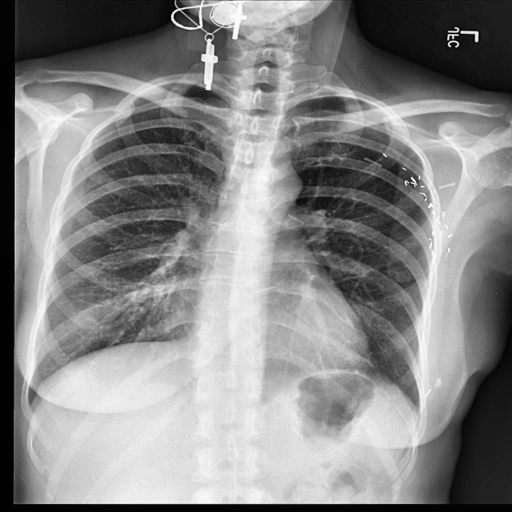
Finding: NORMAL